Interaction volume radius: 5 \u00c5
Interaction volume height: 40 \u00c5
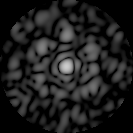
Disorder parameter: 0.7295